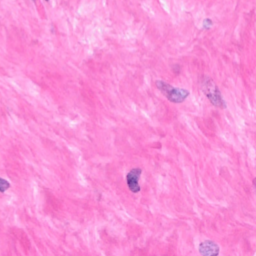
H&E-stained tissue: Breast